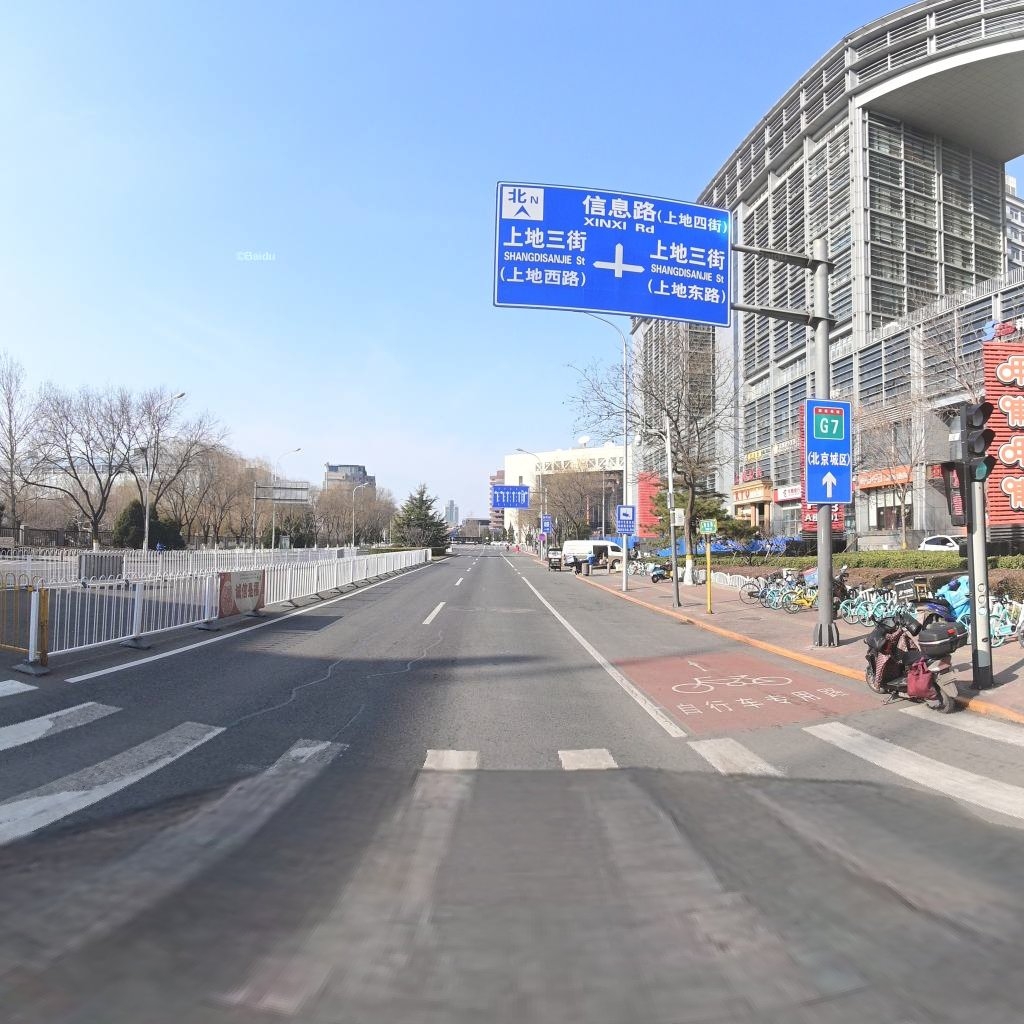
Region: Haidian
Road damage annotations: longitudinal patch, longitudinal patch, longitudinal patch